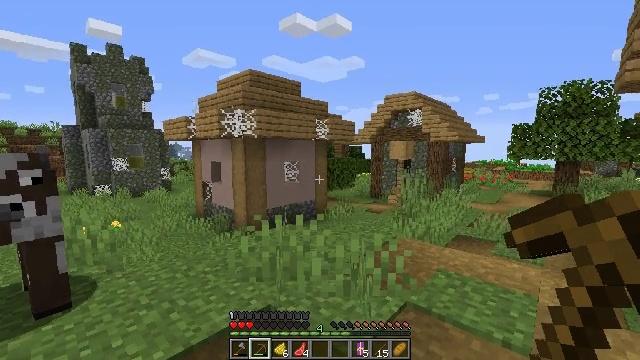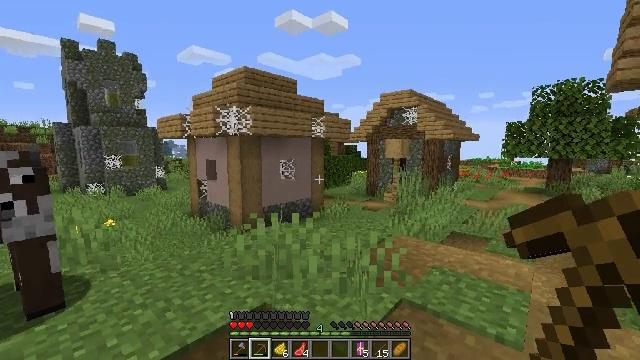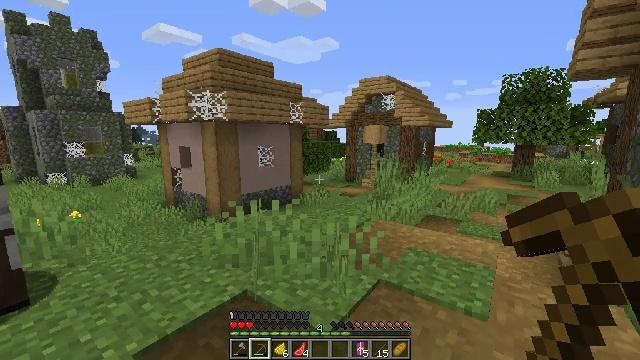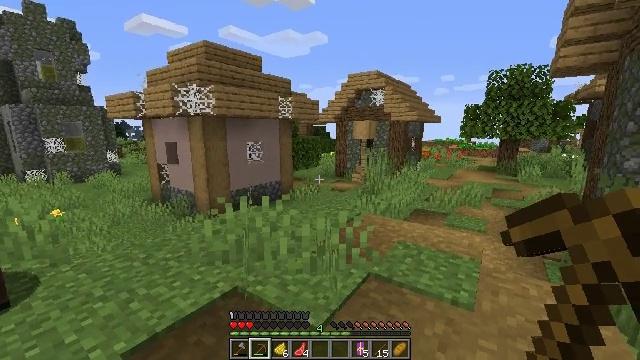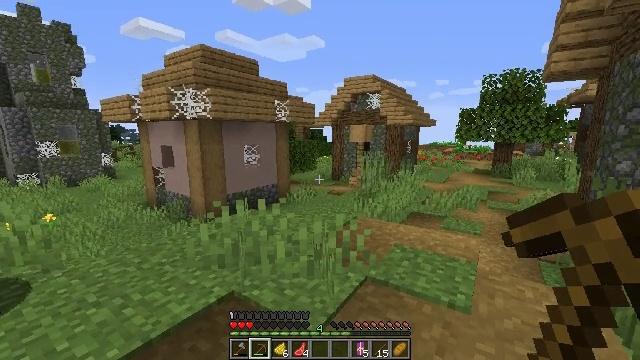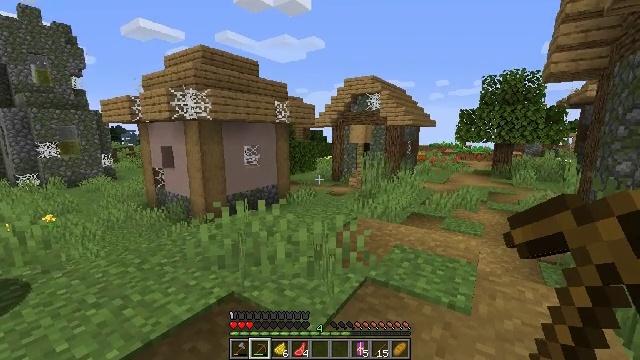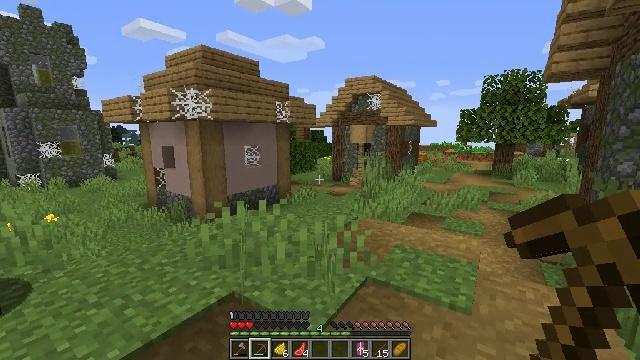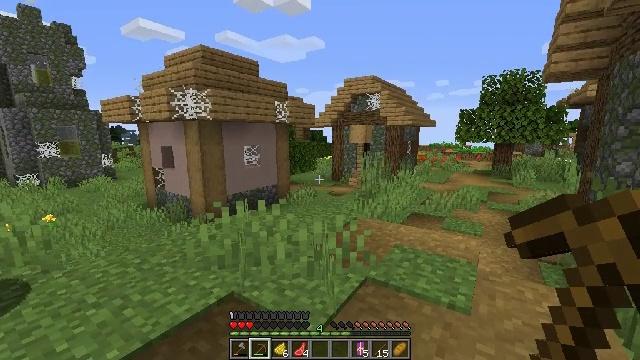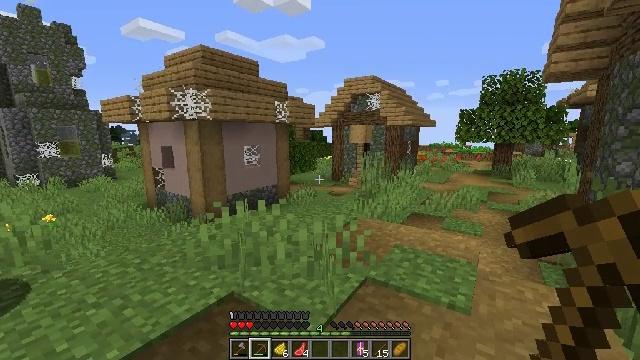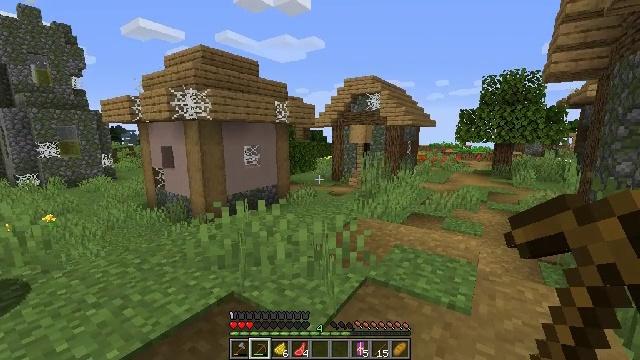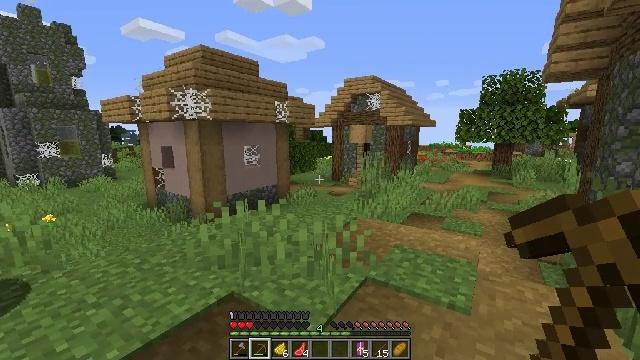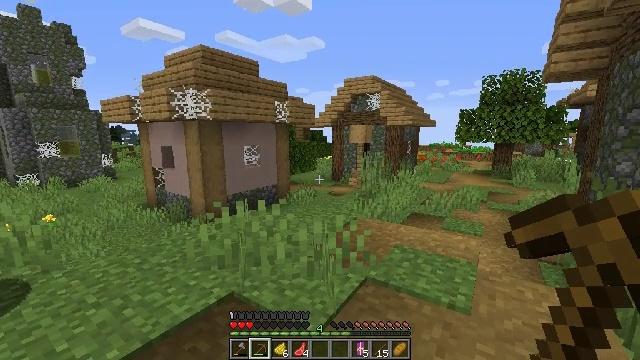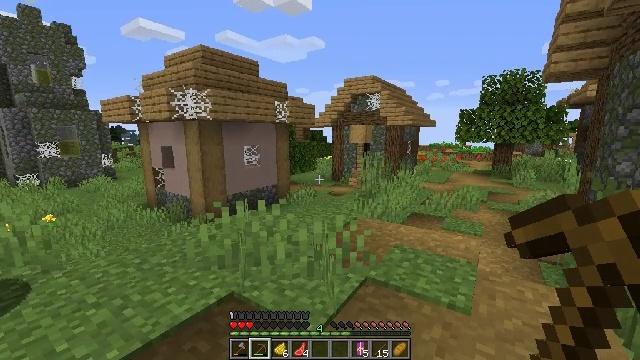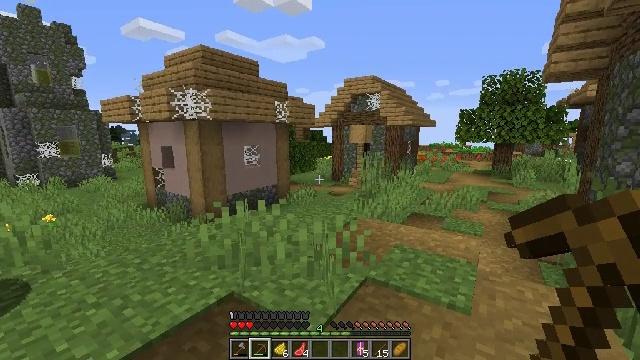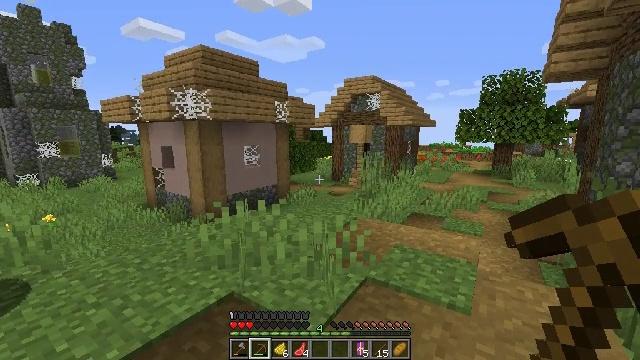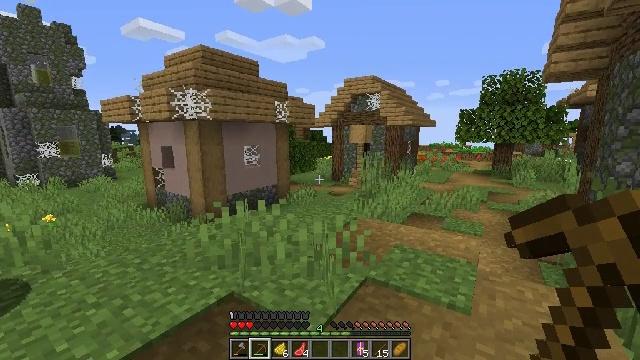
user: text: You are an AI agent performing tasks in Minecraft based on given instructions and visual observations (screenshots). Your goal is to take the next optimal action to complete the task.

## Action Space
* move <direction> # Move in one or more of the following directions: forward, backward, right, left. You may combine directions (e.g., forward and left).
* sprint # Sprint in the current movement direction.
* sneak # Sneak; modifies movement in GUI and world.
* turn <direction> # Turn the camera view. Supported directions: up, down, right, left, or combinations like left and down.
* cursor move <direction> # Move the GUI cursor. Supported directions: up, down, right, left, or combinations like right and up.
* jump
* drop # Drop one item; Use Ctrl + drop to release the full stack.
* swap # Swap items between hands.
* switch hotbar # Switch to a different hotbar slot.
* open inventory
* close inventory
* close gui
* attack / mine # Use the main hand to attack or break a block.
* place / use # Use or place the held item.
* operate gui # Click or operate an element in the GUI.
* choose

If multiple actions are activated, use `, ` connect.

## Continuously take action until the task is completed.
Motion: motion action
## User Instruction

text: Break the white terracotta block.
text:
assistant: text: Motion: no_op
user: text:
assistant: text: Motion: turn right and down
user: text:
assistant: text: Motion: turn right and down
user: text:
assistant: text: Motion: no_op
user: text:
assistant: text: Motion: no_op
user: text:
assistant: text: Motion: no_op
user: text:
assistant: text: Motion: no_op
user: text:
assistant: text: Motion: no_op
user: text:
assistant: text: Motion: no_op
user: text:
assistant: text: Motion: no_op
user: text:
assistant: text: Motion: no_op
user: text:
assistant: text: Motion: no_op
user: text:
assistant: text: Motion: no_op
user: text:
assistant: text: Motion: no_op
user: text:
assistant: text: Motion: no_op
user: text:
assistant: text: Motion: no_op
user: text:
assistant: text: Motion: no_op
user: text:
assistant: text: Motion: no_op
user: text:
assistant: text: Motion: no_op
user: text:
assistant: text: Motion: no_op
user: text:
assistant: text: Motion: move forward
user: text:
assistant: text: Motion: move forward
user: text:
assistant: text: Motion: no_op
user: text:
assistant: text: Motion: move forward
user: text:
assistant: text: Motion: move forward
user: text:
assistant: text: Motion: move forward
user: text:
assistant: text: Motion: move forward
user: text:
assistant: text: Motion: move forward
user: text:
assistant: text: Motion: move forward
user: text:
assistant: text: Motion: move forward